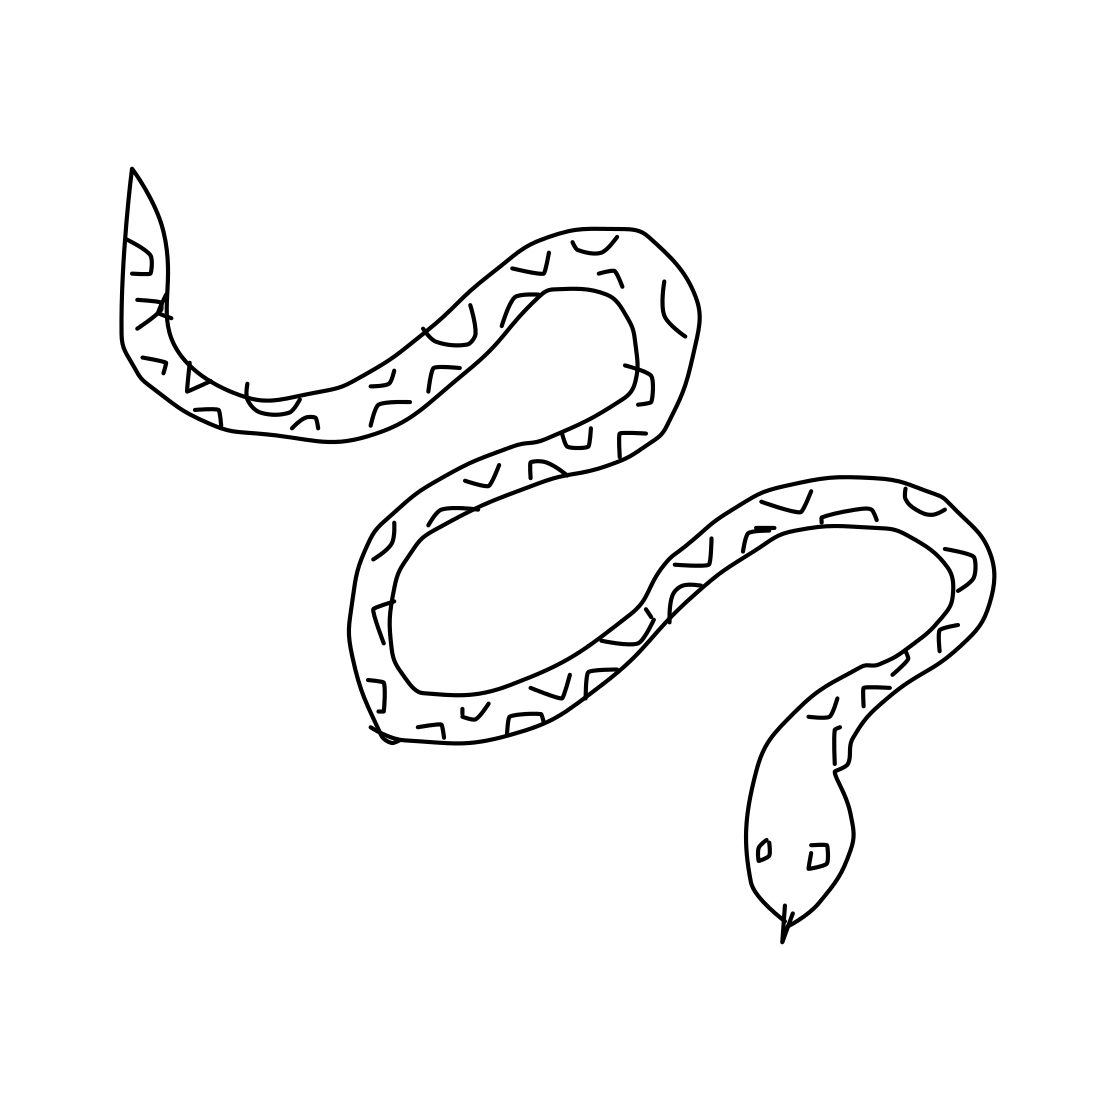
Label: snake